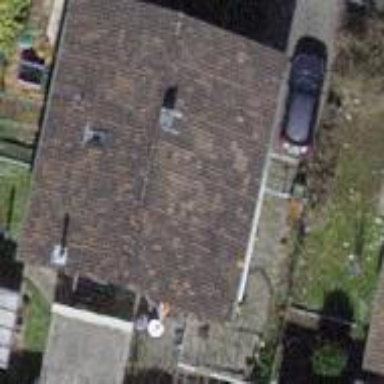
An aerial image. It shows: Detached building with gabled roof.